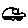
Label: car